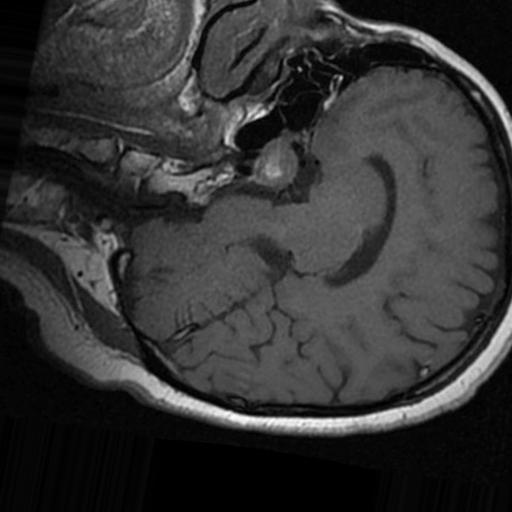
Label: brain_tumor